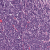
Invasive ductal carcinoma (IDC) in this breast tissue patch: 1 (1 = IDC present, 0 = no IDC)